Question: ### Testcase
<URL>
### Expected Result
Label "inline" within "arrow" icon.
### Actual Result

### Version
React-Semantic-UI 0.77.2
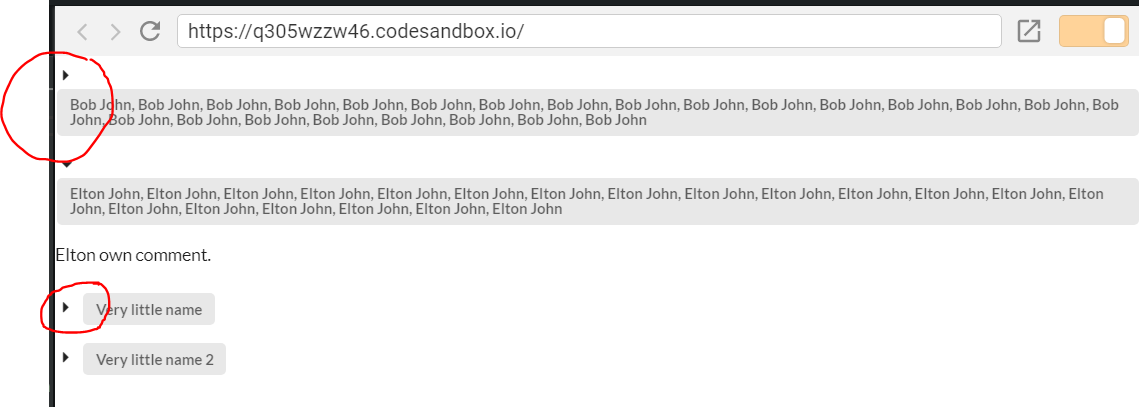
Answer: the semantic-UI CSS like this :
'''
.ui.accordion .title:not(.ui){
display: flex;
}
'''
'''
.ui.accordion .title .dropdown.icon{
display: inline-flex;
flex-shrink: 0;
}
'''